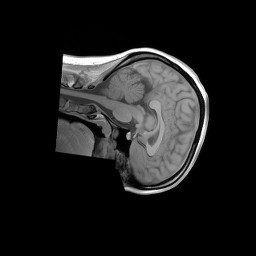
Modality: T1w
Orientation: sagittal
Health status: ill
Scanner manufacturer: siemens
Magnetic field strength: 3 T
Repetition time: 0.4 s
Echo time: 0.00272 s